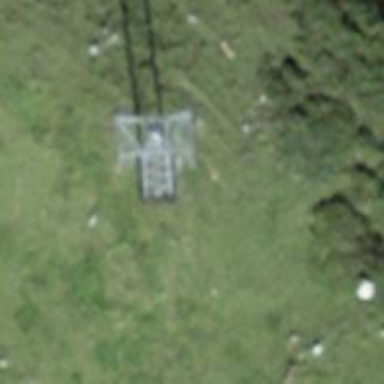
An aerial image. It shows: Cable car.